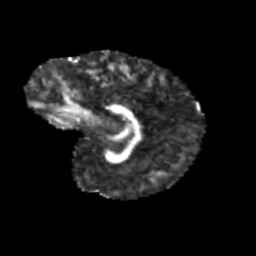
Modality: FA
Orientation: sagittal
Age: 11
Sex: female
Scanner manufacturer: siemens
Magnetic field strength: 3 T
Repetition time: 3.8 s
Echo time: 0.07 s